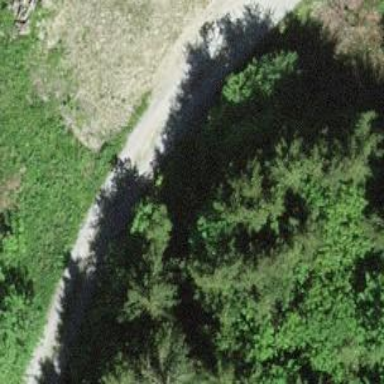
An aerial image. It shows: Well-maintained track road of grade 1.